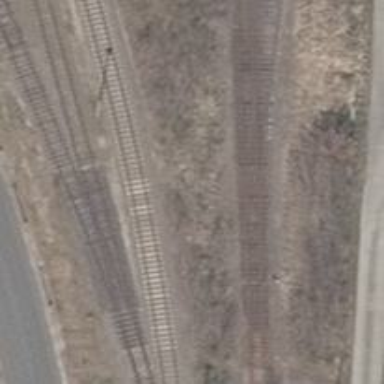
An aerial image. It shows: Railway switch.